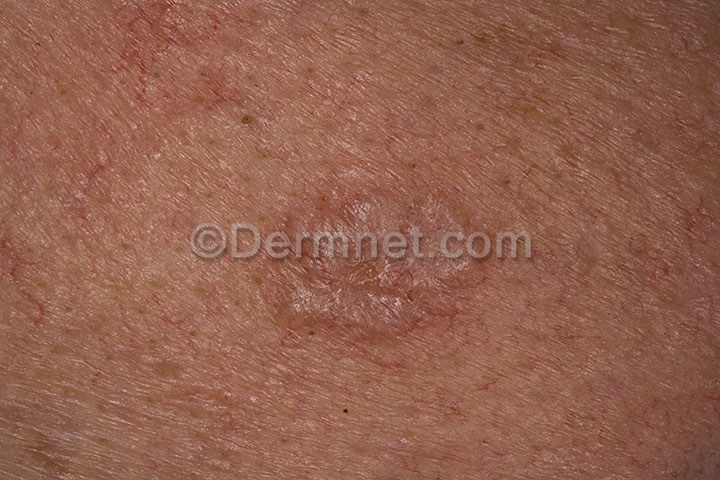
Disease: Actinic Keratosis Basal Cell Carcinoma and other Malignant Lesions